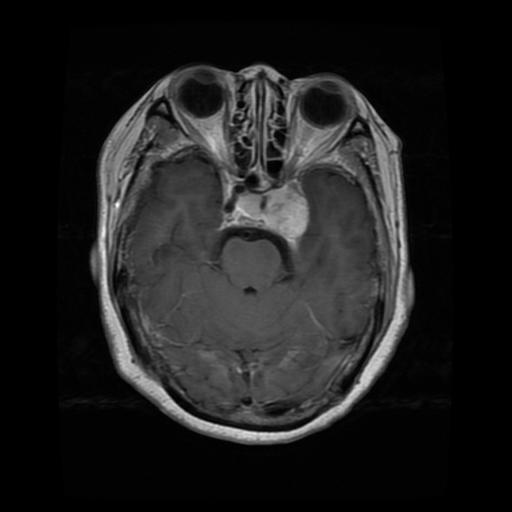
Label: meningioma